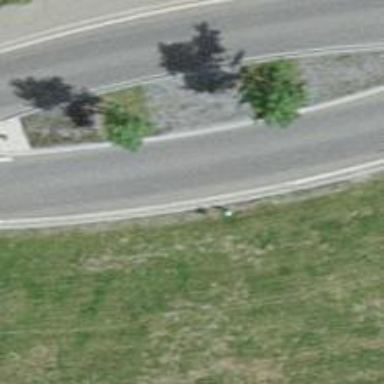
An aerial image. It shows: Asphalt road classified as primary highway.